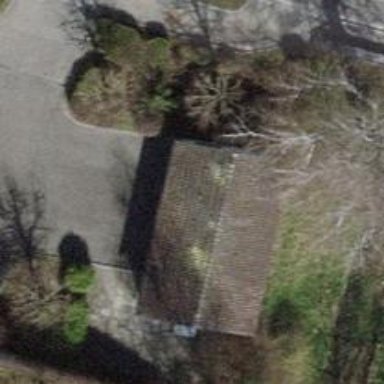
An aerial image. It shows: Garage building.